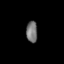
Tissue: lung
Cell type: Epithelial cells
Senescence score: 0.2321
Nuclear area (px): 232
Mean DAPI intensity: 116.418